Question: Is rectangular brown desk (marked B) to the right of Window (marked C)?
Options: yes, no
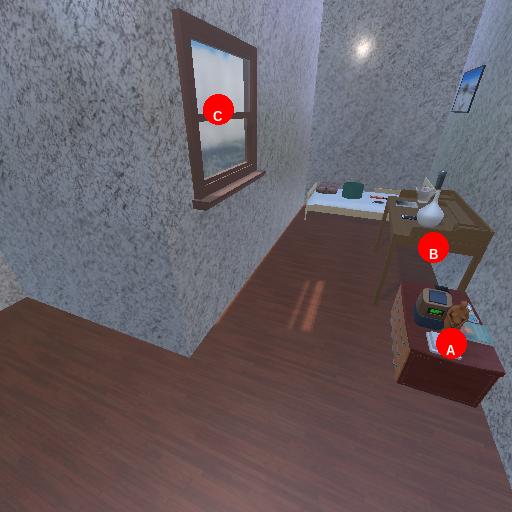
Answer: yes